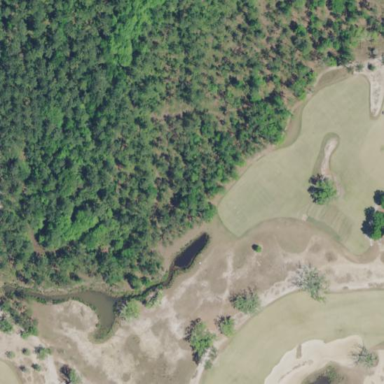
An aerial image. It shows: Rough grassy area used for golf.